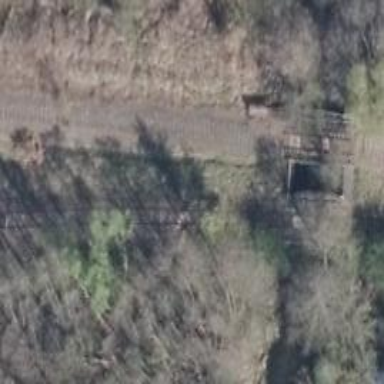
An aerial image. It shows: Abandoned railway bridge.